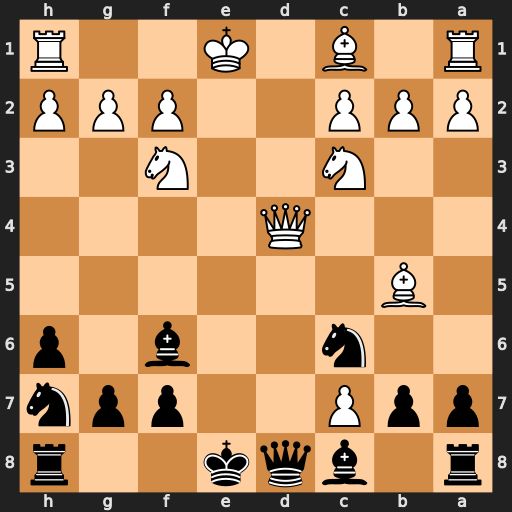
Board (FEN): r1bqk2r/ppP2ppn/2n2b1p/1B6/3Q4/2N2N2/PPP2PPP/R1B1K2R
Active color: b
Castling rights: KQkq
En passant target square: -
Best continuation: Qxd4 Nxd4 Bxd4